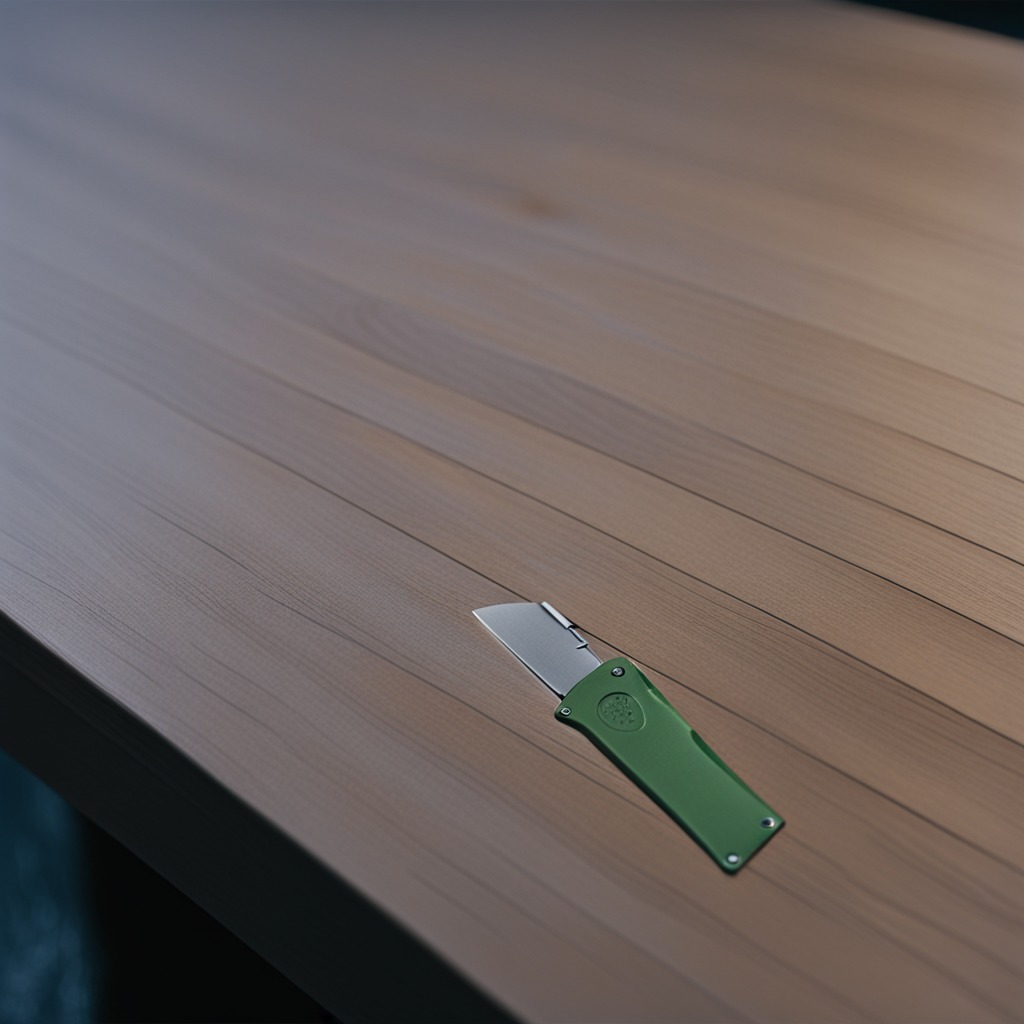
A utility knife lying on a table with faint burn marks in a small garage at twilight